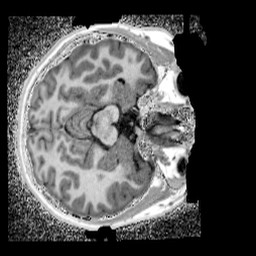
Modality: UNIT1_denoised
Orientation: axial
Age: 12
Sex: female
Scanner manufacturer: siemens
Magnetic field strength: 3 T
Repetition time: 4 s
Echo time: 0.00299 s